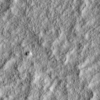
Label: not_dusty